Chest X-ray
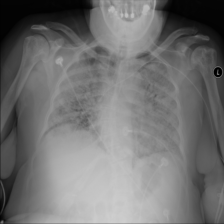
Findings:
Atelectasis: negative
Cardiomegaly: negative
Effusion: negative
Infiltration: positive
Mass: negative
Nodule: negative
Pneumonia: positive
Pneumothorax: negative
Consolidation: negative
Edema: positive
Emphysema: negative
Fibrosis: negative
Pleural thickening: negative
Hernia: negative